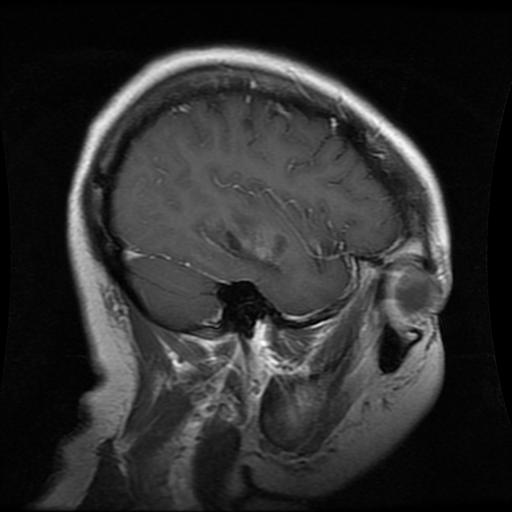
Label: glioma